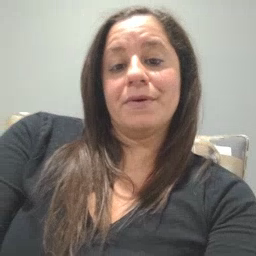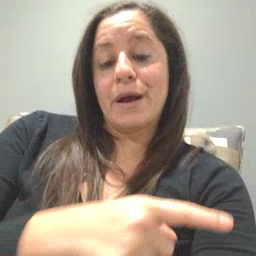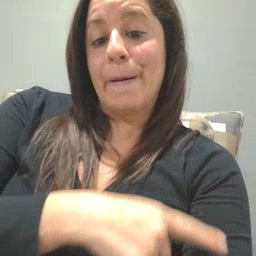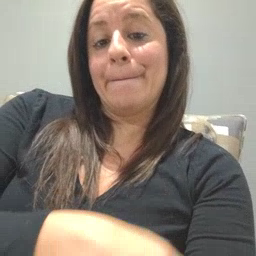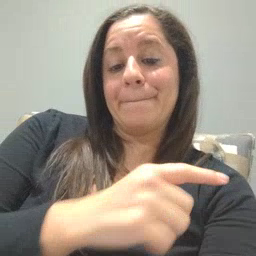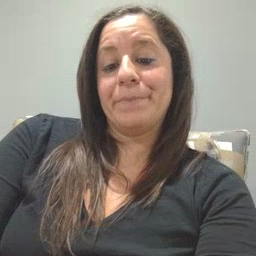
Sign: arm